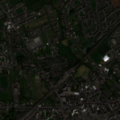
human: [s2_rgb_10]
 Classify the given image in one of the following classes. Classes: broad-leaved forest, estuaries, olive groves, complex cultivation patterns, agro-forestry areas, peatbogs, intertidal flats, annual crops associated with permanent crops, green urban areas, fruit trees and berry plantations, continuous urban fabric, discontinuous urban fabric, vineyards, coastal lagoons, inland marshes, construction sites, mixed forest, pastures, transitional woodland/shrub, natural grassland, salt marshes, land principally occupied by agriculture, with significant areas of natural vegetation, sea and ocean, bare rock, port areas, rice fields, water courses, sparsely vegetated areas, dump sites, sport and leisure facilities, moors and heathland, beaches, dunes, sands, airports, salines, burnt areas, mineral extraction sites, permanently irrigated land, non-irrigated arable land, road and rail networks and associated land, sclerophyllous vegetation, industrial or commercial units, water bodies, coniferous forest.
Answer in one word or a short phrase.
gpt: continuous urban fabric, discontinuous urban fabric, industrial or commercial units, pastures